Question: I have one more question about NumPy)
I want select the some number of the nodes from grid by condition. The purpose is take the nodes that will be closest to circle, and move them to circle boundary (by Ox or Oy - it depends on what distance will be less).

My implementation:
'''
x = np.linspace(0, lx, nx)
y = np.linspace(0, ly, ny)
X, Y = np.meshgrid(x, y)
# one part of condition
distance = R - np.sqrt((X-x0)**2 + (Y-y0)**2)
condition = (distance > 0) & (distance < step)
'''
Now I can get (x, y) coordinates of interesting nodes
'''
for i, val in np.ndenumerate(X[condition]):
pass
for j, val in np.ndenumerate(Y[condition]):
pass
'''
Then I should compare x and y (i.e. I need values, not indices) for the resulting nodes, and modify X or Y depending on the result of comparison.
It may be like:
'''
# distance_X/distance_Y are the distances to circle boundary by Ox/Oy
for x, y in np.nditer([distance_X[condition], distance_Y[condition]]):
if x < y:
# modify X array
if y < x:
# modify Y array
'''
As you see, I can't just 'X[condition] = some_value'
So how can I implement this?
The complete formulation and the advice of @ecatmur have solved my problem. The solution may be like (similarly for Y):
'''
condition_X = condition & (distance_X < distance_Y)
X[condition_X] = (X - distance_X)[condition_X]
'''
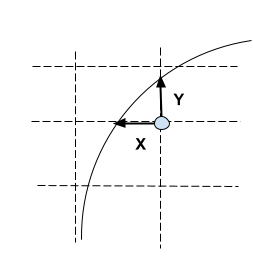
Answer: Combine your conditions with the '&' operator:
'''
X[condition & (distance_X < distance_Y)] = ...
Y[condition & (distance_Y < distance_X)] = ...
'''